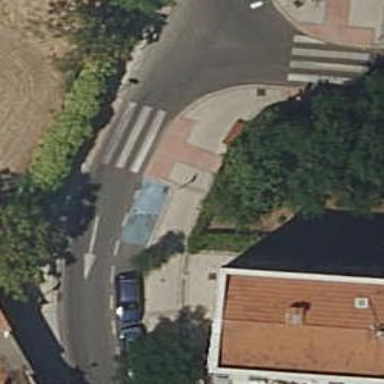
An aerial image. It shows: Uncontrolled crossing on the road.